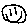
Label: smiley face